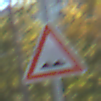
Verkehrszeichen: UnebeneFahrbahn
Umgebung: Outdoor, Urban
Tageszeit: Midday
Wetter: Clear
Licht: Natural
Jahreszeit: NotSpecified
Kontrast: HighContrast